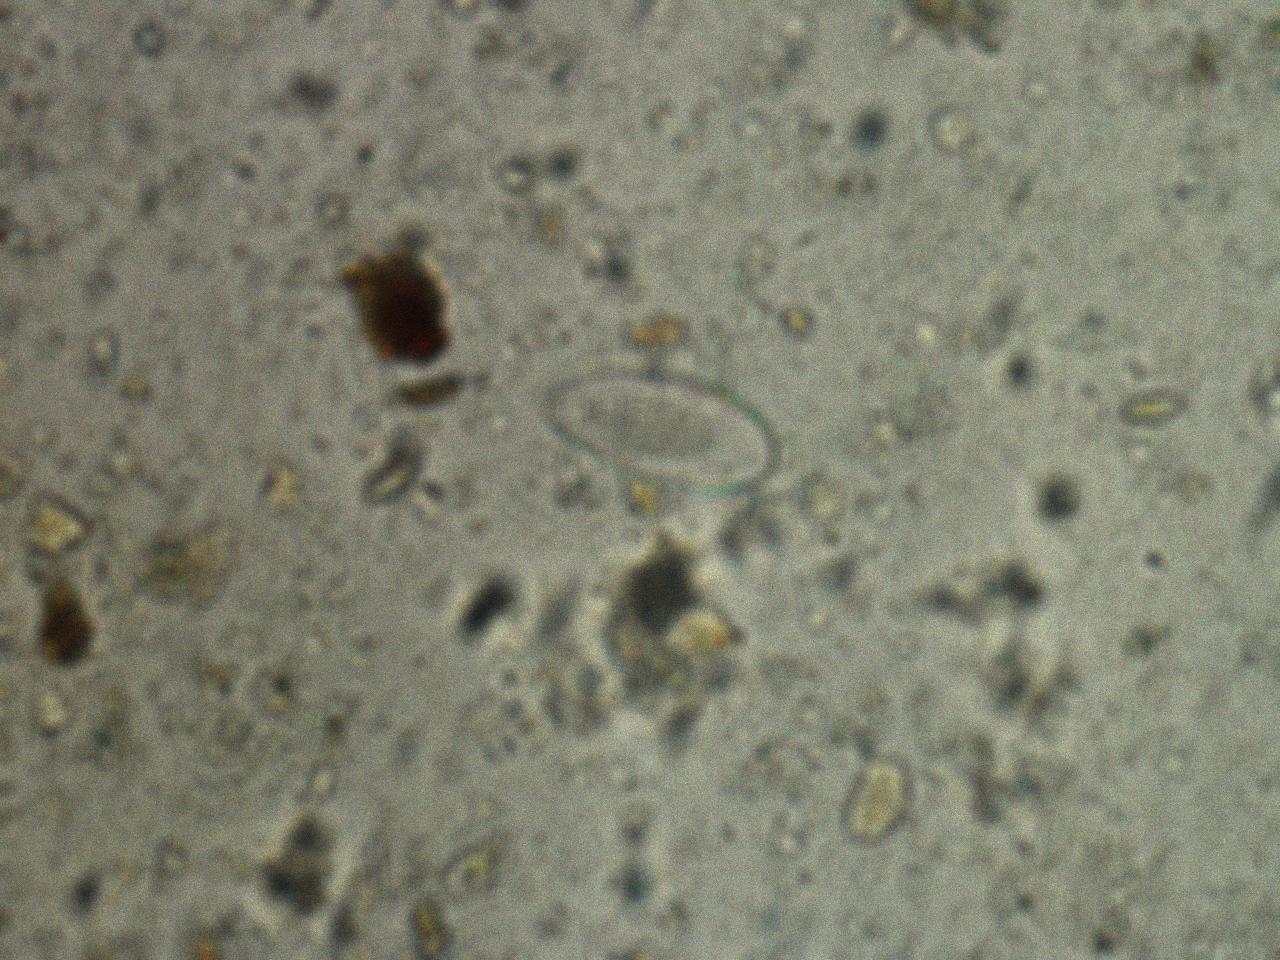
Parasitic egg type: Enterobius vermicularis